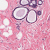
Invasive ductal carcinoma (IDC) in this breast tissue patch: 0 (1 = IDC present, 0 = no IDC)